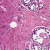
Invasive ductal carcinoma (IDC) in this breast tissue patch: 0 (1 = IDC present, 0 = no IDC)